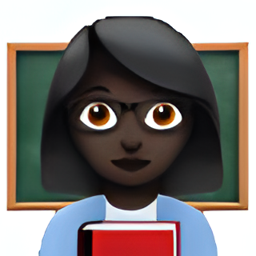
Name: female teacher type 6
Emoji: 👩🏿‍🏫
Group: People & Body
Sub-group: person-role